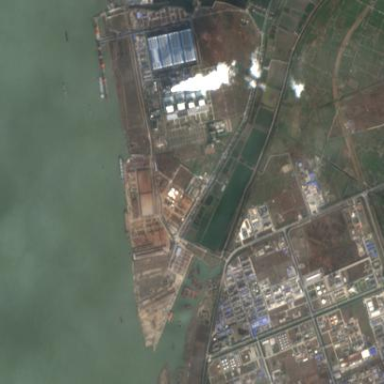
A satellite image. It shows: Industrial area with coal power plant.